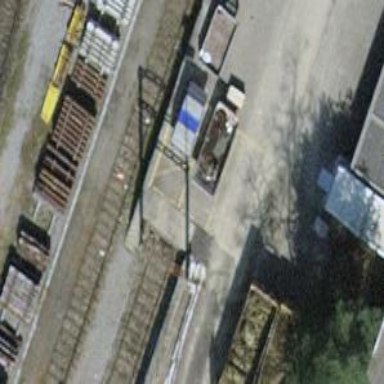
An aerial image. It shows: Railway buffer stop.